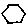
Label: hexagon